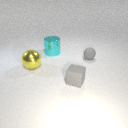
large cyan metal cylinder behind small gray rubber sphere